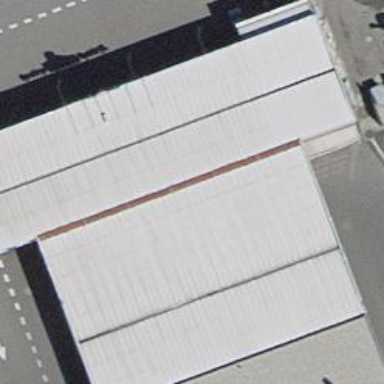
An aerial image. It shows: Car wash facility.